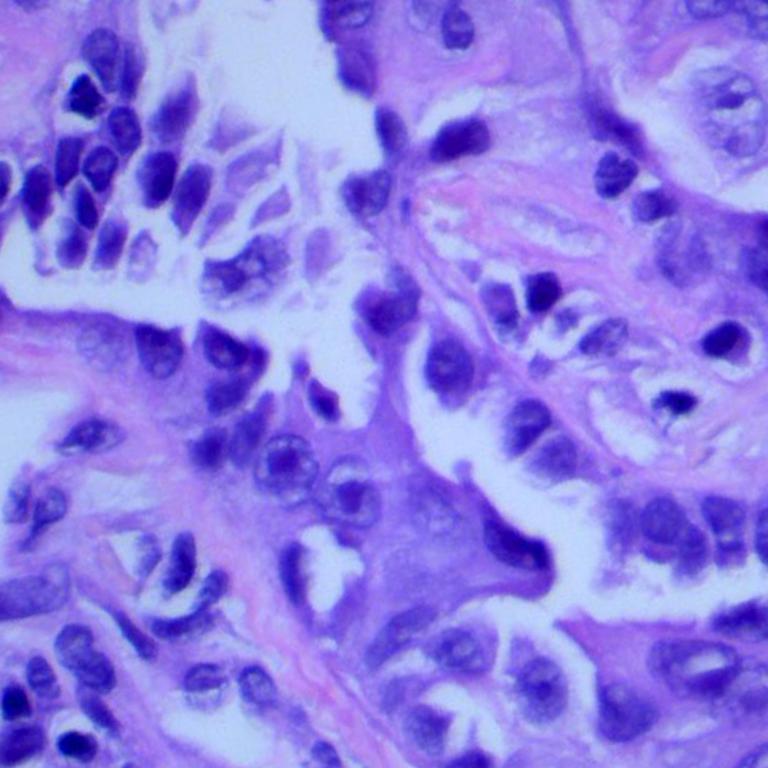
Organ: lung
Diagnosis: adenocarcinomas